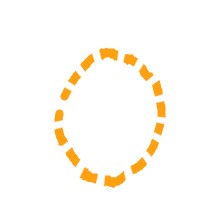
Shape: circle